Field crop: maize
Growth stage: 2
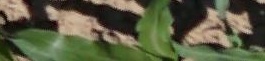
Species: maize